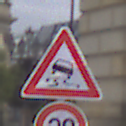
Verkehrszeichen: SchleuderOderRutschgefahr
Zusatzzeichen unten: Geschwindigkeit20
Umgebung: Outdoor, Urban
Tageszeit: Midday
Wetter: Overcast
Licht: Natural
Jahreszeit: NotSpecified
Kontrast: LowContrast